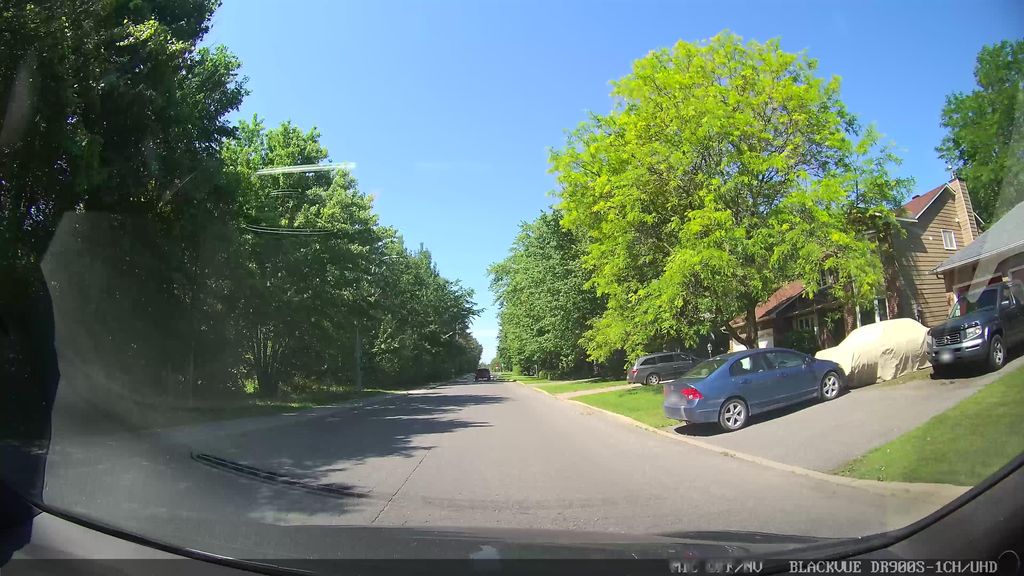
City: ottawa-gatineau